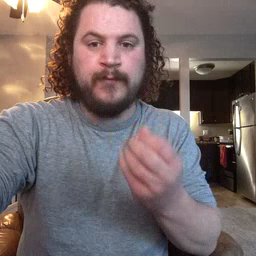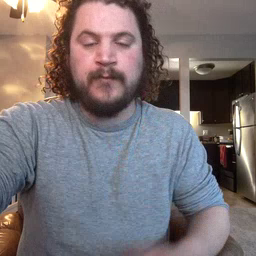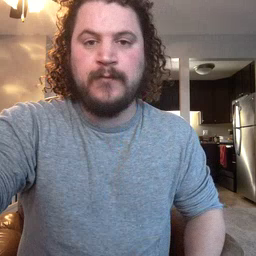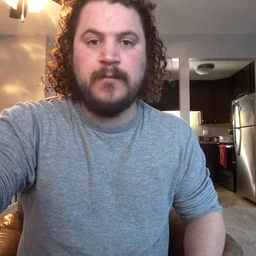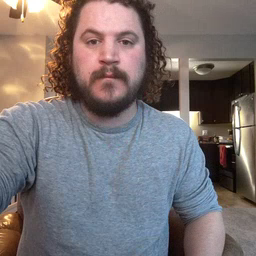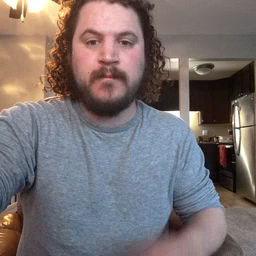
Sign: wolf